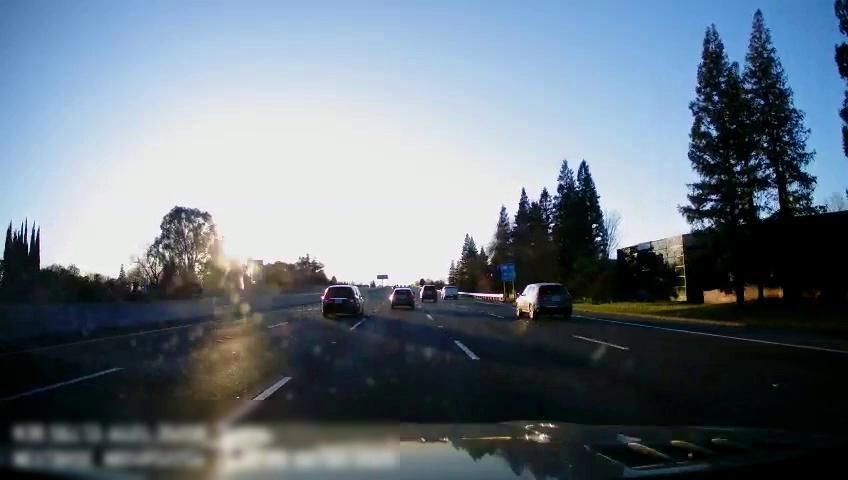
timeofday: Day
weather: Sunny
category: Drivable Space
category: Vehicles | Truck
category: Vehicles | SUV
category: Vehicles | SUV
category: Vehicles | Car
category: Vehicles | SUV
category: Lanes | Alternate Lane
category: Lanes | Alternate Lane
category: Lanes | Current Lane
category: Lanes | Current Lane
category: Lanes | Alternate Lane
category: Lanes | Alternate Lane
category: Traffic | Signs
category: Traffic | Signs
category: Traffic | Signs